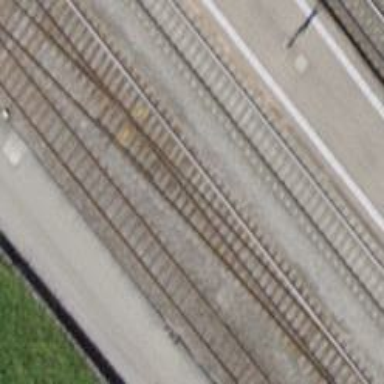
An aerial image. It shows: Single railway siding track.